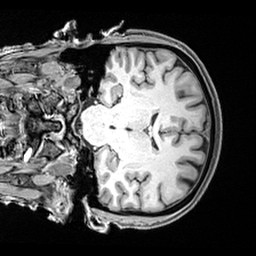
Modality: T1w
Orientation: coronal
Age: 49
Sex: female
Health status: healthy
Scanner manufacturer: siemens
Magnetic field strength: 3 T
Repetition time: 2.4 s
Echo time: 0.00217 s